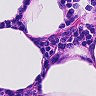
Metastatic tissue present: no